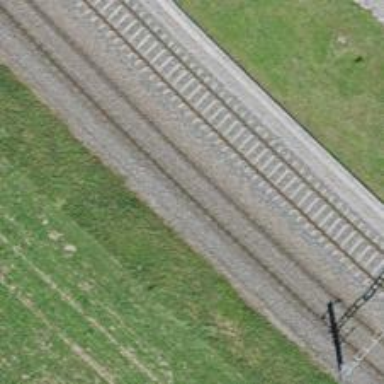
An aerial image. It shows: Single-track electrified railway with contact line.